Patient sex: M
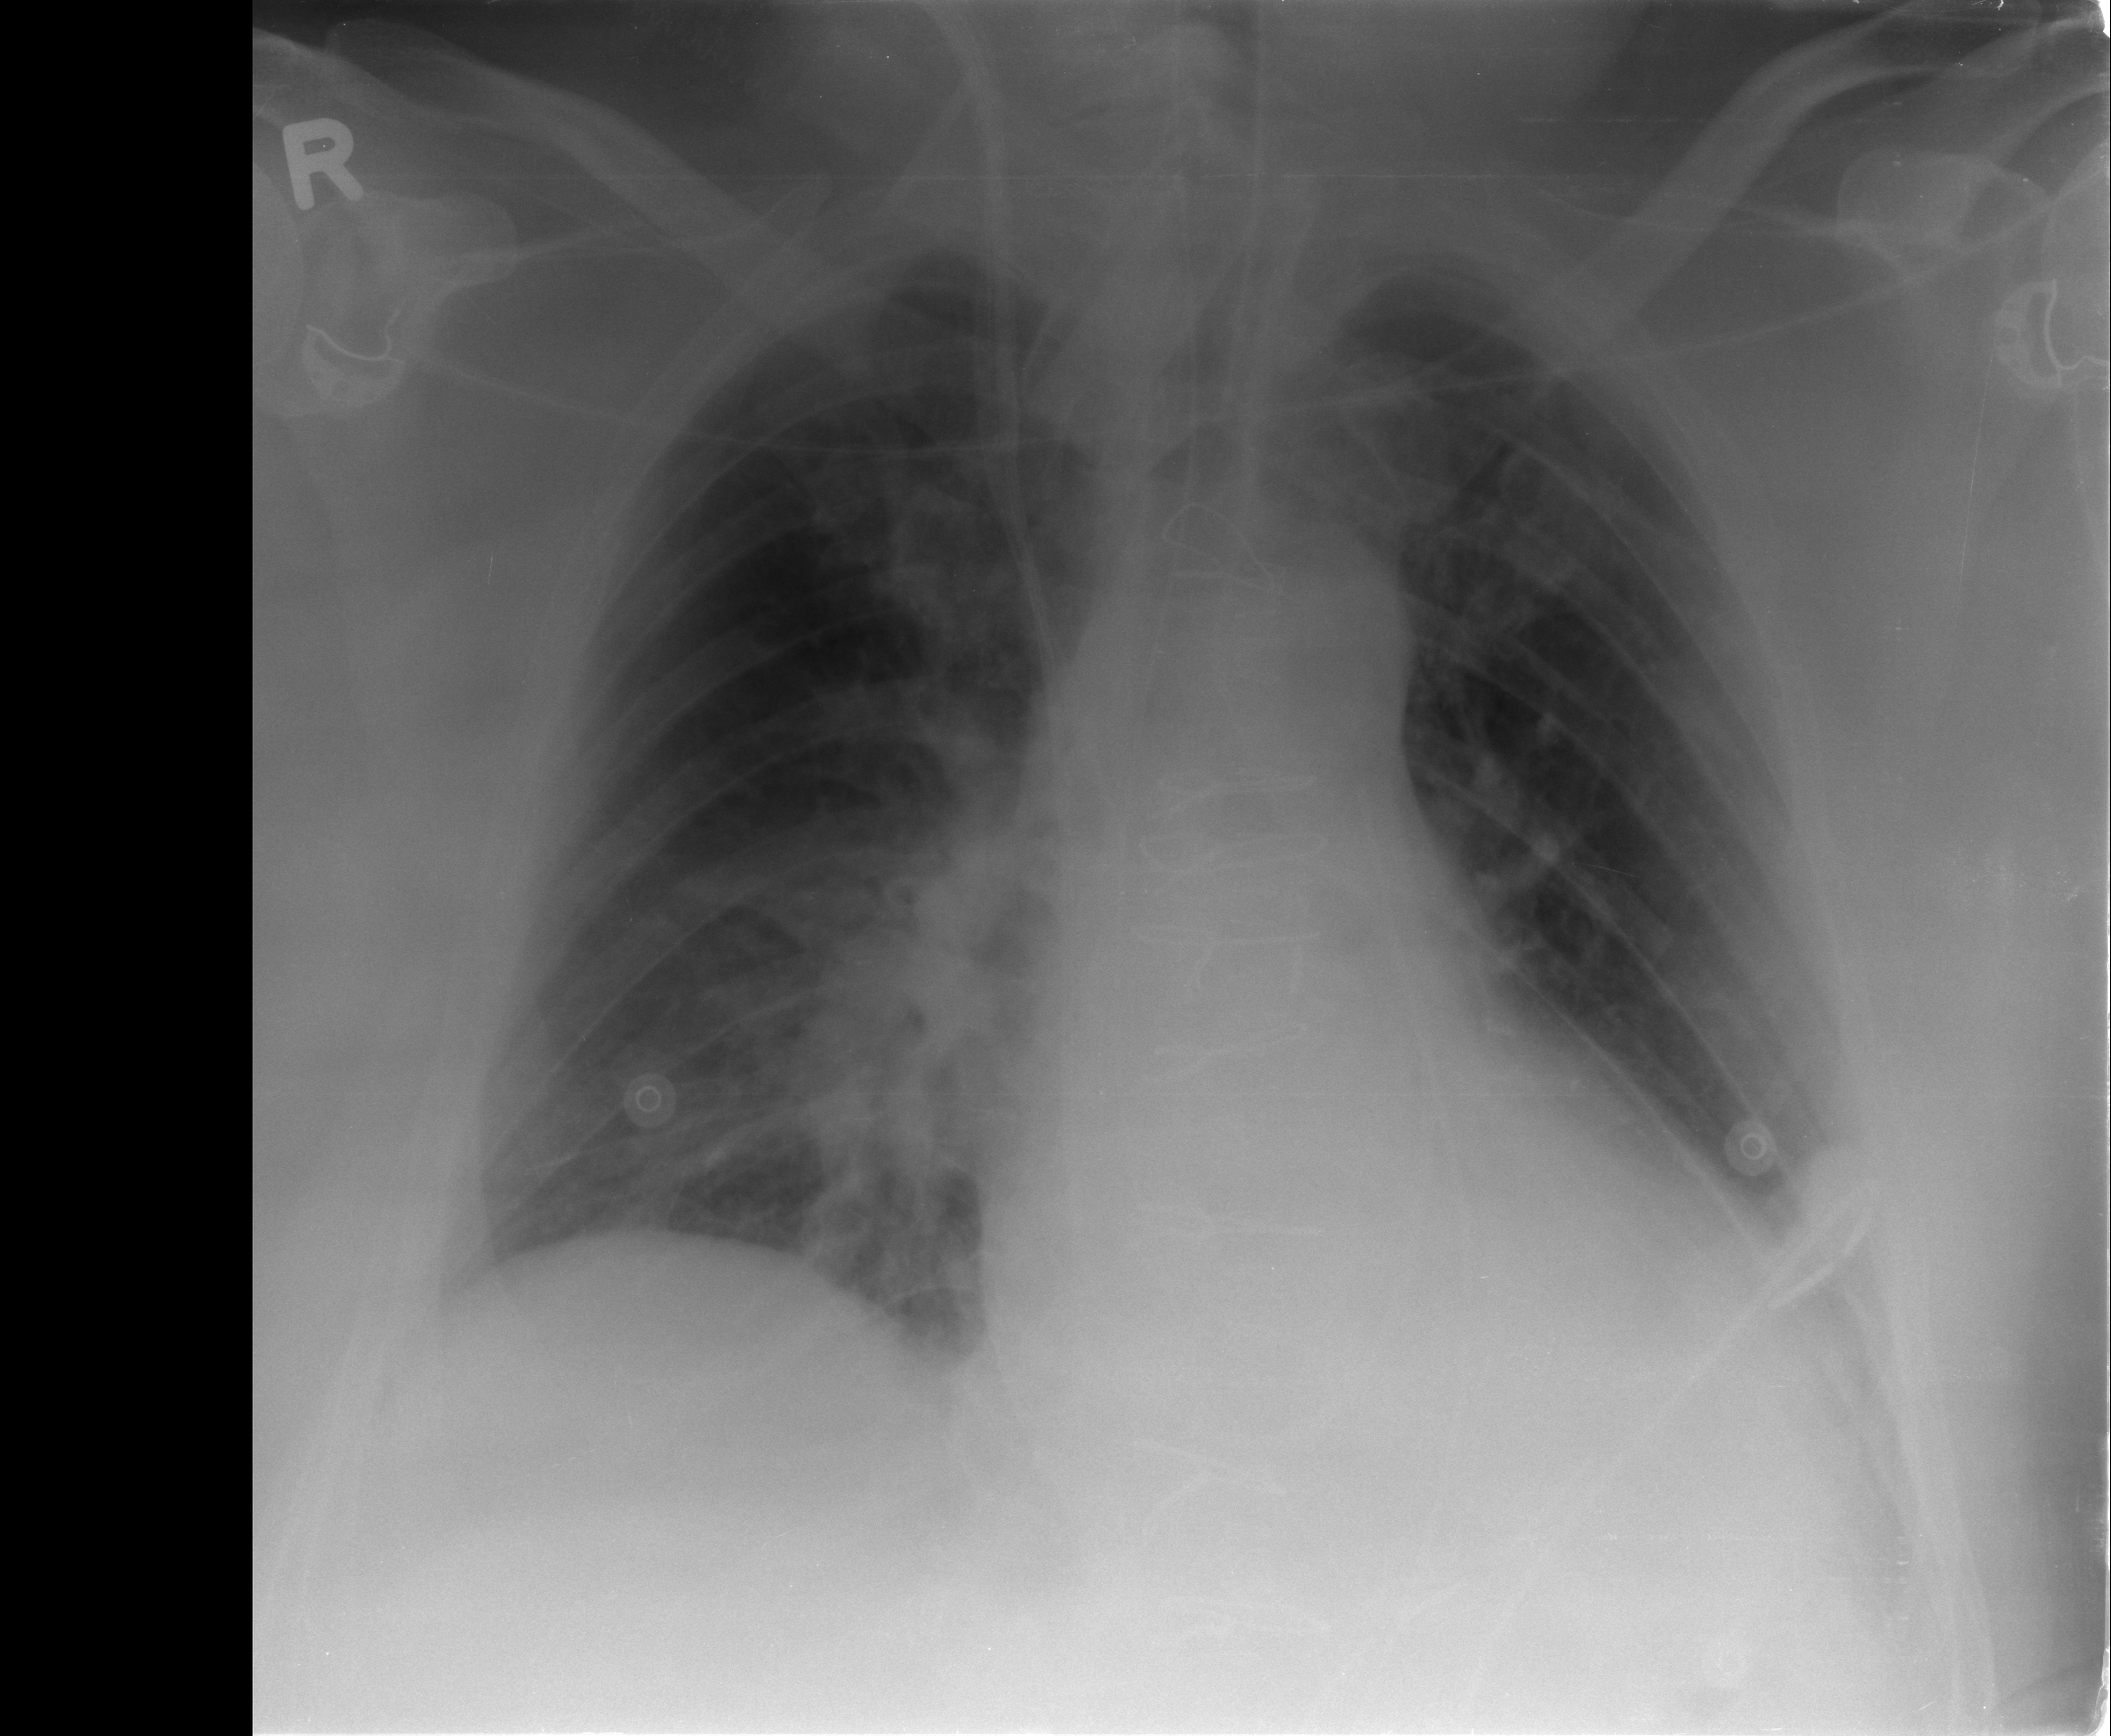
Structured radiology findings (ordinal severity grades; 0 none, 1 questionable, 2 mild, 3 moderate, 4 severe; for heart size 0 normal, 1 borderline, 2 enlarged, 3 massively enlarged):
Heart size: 0
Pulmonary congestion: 2
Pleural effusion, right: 0
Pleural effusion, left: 0
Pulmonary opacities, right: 0
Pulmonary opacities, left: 0
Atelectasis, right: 3
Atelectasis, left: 2